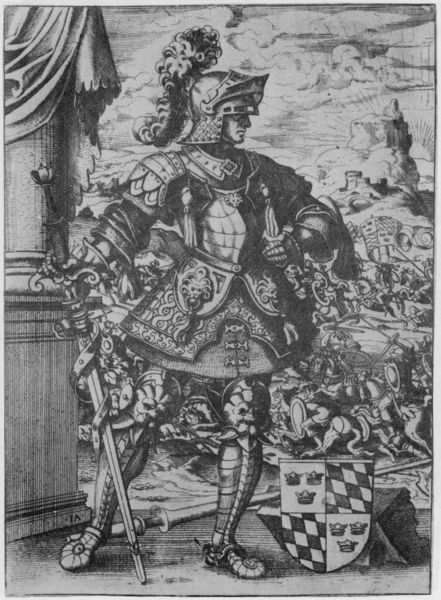
Titel: Bildnis des Garibaldus (Gerboldus)
Künstler: Jost Amman
Institution: (Seriendruck)
Schlagwörter: berg, dunkel, felsen, himmel, kampf, kämpfer, mann, schatten, weiß, wolken, landschaft, menschen, bewegung, geste, grau, handschuhe, hell, kariert, licht, profil, schwarz, säule, zeichnung, tuch, ornament, mensch, sockel, stehen, bildnis, herr, portrait, porträt, vorhang, hügel, sonne, pose, stehend, bühne, krone, pferde, reiter, federbusch, holzschnitt, haltung, grafik, graphik, krieg, schlacht, lanze, soldaten, glanz, metall, schild, burg, bayern, strahlen, festung, druck, schraffur, radierung, stich, militär, schwarzweiß, schwert, säbel, soldat, getümmel, helm, posieren, herrscher, ritter, rüstung, wappen, rauten, brustpanzer, harnisch, dramatik, krieger, visier, löwe, basis, sporen, postament, kupferstich, kronen, blauweiß, bausch, beinkleid, heraldik, beinschienen, schwaben, konen, löwenköpfe, saäbel, pherde, federzier, löwenkopfe, armkacheln, kniekacheln